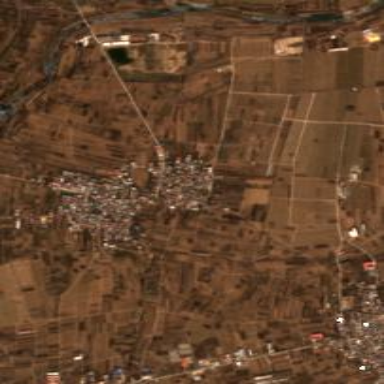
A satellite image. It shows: Village.